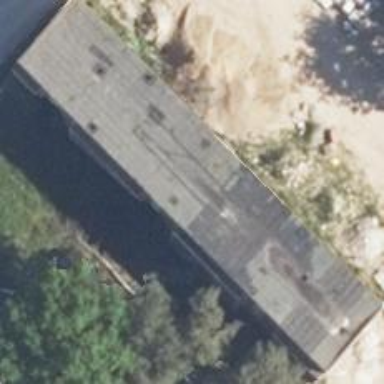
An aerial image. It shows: Residential building with flat roof.